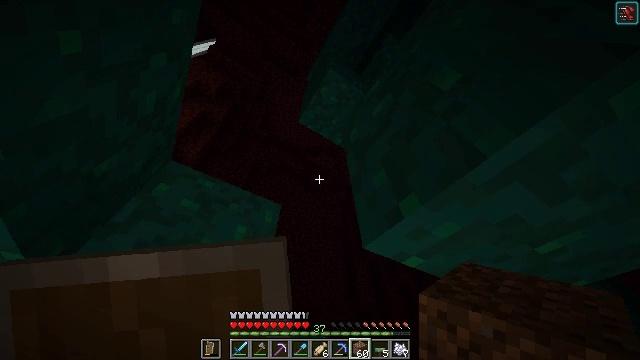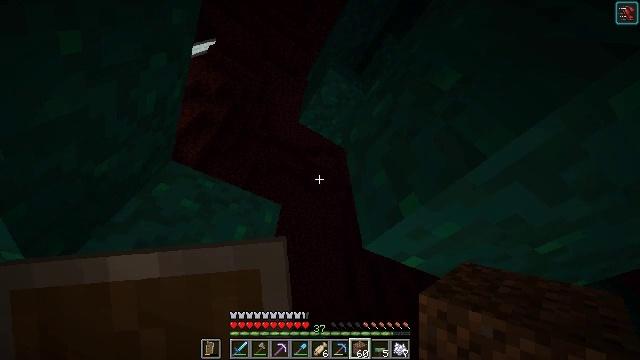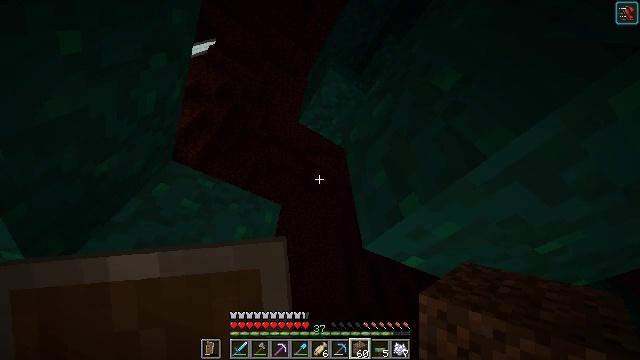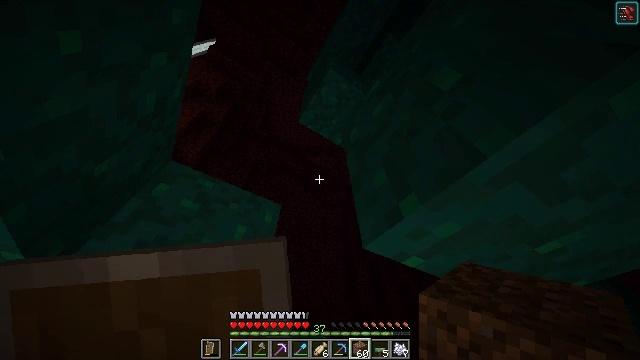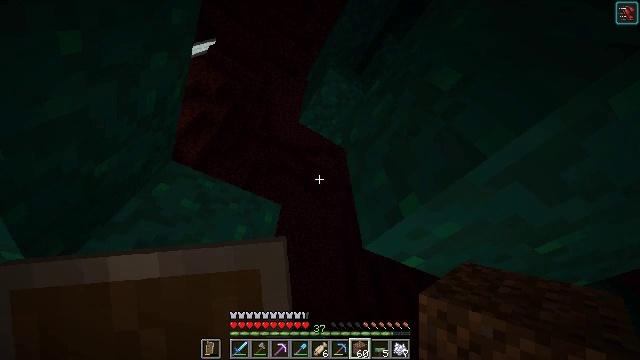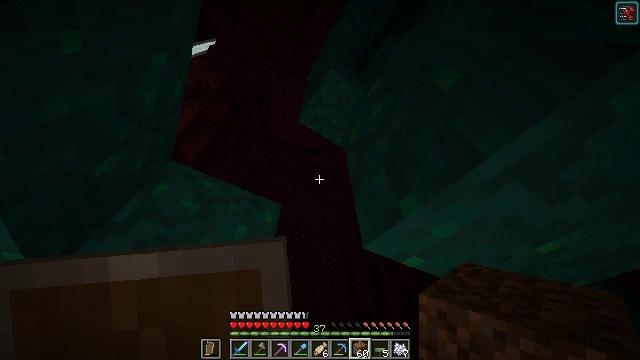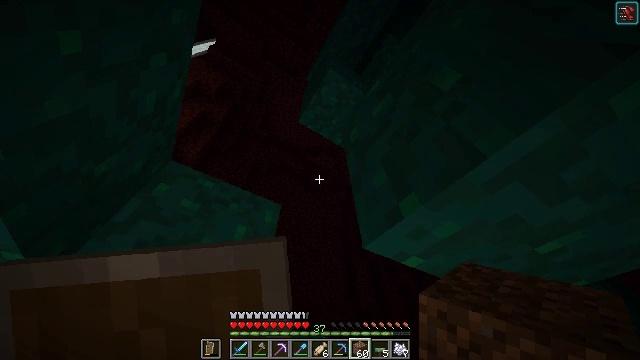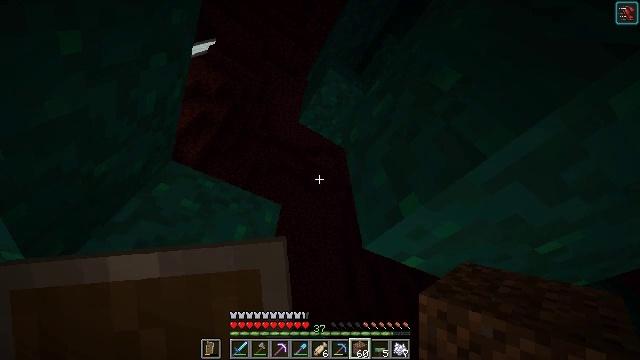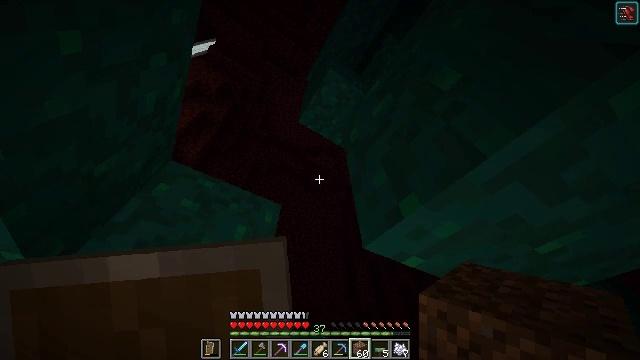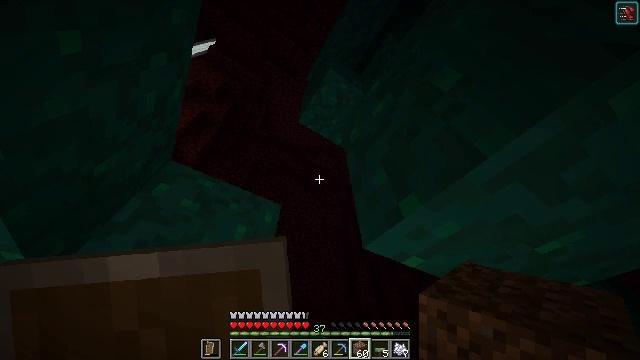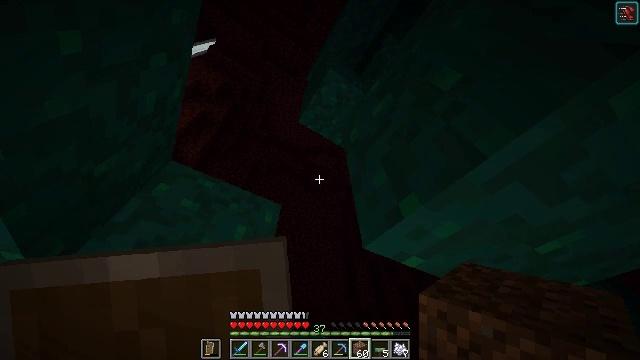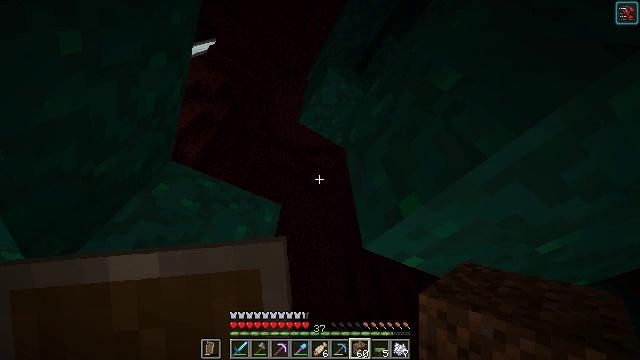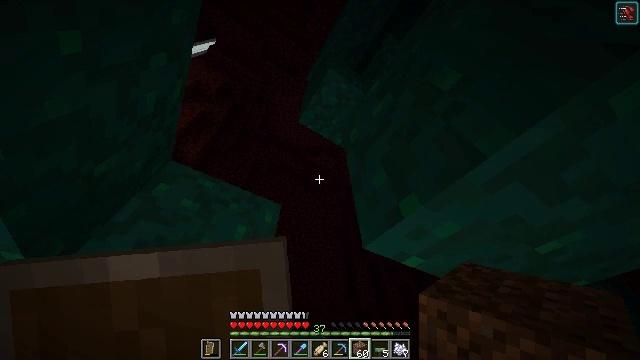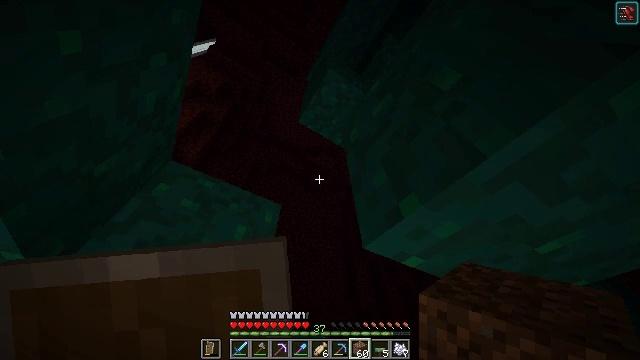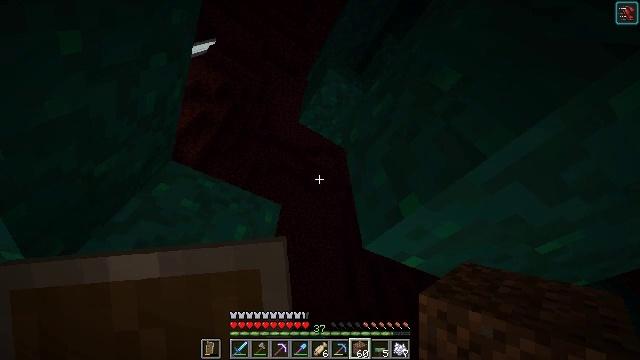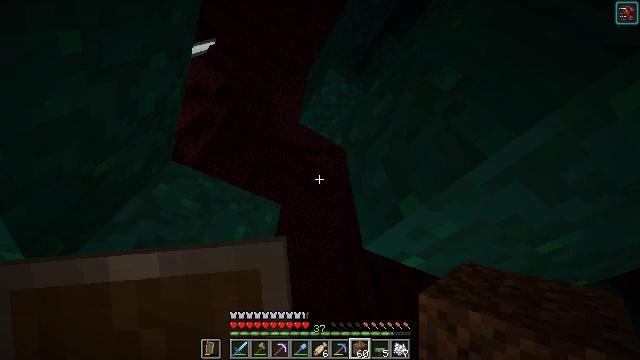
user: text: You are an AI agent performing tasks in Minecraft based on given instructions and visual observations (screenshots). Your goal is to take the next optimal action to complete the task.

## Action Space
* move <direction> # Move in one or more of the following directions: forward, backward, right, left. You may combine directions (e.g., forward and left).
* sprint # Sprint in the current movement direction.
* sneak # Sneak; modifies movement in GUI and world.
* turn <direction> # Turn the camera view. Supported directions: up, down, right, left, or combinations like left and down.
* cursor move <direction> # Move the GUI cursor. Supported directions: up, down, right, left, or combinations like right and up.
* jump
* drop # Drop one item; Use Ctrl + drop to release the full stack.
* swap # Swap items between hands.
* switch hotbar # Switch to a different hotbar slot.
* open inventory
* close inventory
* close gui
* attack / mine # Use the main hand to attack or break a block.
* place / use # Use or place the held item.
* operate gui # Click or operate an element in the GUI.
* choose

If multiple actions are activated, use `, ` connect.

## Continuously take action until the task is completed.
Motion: motion action
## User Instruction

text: Break the warped wart block.
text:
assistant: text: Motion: no_op
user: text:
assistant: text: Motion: no_op
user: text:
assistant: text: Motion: no_op
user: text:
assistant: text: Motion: no_op
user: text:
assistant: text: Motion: no_op
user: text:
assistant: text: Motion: no_op
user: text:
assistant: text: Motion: no_op
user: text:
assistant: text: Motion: no_op
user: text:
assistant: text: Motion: no_op
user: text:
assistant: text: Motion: no_op
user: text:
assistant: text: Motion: no_op
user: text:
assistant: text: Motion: no_op
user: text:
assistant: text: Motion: no_op
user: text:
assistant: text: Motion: no_op
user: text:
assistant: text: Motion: no_op
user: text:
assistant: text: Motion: no_op
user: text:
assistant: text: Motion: no_op
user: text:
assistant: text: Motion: no_op
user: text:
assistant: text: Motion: no_op
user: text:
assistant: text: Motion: no_op
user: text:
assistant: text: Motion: no_op
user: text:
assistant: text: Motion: no_op
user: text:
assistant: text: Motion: no_op
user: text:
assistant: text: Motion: no_op
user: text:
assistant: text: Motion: no_op
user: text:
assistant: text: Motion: no_op
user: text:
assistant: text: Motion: no_op
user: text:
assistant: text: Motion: no_op
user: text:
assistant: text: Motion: no_op
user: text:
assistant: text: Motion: no_op